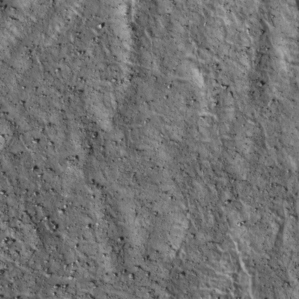
Label: non_frost